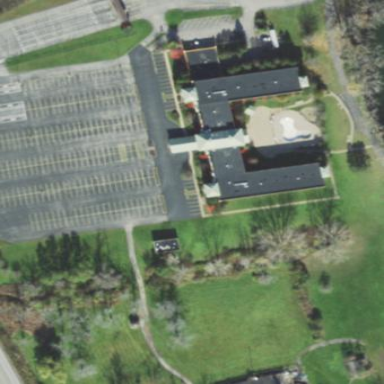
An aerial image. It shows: Hotel building.